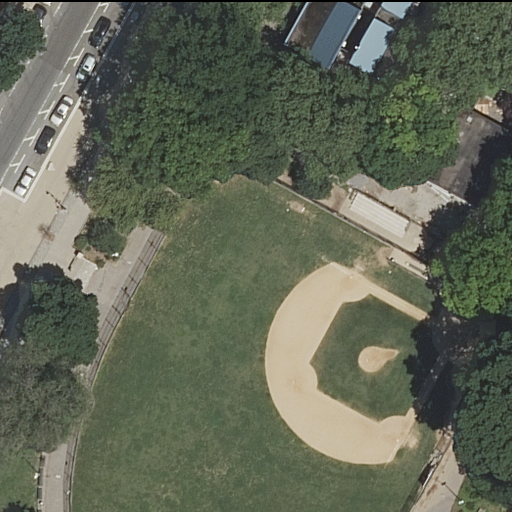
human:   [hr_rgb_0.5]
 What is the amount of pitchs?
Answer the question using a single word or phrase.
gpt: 1

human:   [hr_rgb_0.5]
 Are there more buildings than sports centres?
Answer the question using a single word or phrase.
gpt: yes

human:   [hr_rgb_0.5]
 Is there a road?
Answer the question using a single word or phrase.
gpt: yes

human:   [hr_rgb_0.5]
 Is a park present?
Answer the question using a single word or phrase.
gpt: yes

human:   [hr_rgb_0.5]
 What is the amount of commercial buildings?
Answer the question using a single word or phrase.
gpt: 0

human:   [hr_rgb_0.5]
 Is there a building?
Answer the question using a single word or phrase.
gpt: yes

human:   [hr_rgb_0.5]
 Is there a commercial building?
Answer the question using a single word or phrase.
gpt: no

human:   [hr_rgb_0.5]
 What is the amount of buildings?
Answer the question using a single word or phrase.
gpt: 3

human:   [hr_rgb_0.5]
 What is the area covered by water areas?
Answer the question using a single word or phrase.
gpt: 0m2

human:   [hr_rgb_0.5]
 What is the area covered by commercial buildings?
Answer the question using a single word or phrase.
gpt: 0m2

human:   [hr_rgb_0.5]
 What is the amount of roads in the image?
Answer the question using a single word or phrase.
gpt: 4

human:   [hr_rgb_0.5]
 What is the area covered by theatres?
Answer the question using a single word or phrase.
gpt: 3m2

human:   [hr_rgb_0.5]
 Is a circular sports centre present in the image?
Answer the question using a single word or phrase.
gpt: no

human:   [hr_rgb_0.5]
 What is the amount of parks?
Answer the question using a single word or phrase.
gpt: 1

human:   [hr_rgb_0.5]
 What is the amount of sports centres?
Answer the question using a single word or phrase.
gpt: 1

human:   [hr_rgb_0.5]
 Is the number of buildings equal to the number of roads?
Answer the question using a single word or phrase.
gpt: no

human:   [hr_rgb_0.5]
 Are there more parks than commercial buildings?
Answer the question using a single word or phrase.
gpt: yes

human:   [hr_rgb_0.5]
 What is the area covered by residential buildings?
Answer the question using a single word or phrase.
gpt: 246m2

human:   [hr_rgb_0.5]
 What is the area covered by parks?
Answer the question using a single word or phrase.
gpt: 10636m2

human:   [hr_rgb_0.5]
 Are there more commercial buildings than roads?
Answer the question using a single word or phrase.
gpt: no

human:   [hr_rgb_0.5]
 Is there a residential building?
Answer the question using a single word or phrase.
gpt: yes

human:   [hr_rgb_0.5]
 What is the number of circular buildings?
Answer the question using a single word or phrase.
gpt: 0

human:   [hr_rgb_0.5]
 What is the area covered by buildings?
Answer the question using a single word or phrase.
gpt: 600m2

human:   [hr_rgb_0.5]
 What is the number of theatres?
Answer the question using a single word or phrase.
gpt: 1

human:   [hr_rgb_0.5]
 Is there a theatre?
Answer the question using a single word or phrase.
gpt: yes

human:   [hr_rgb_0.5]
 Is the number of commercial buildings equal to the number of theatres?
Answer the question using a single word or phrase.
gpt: no

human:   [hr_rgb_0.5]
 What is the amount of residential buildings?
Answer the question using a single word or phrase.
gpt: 2

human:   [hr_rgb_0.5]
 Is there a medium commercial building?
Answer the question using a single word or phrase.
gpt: no

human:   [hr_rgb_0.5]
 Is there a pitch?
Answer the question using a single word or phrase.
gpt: yes

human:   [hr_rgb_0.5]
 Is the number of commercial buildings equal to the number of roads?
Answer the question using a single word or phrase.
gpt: no

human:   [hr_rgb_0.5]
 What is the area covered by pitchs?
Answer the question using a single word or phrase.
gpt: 4374m2

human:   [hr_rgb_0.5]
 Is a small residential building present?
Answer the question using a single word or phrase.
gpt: yes

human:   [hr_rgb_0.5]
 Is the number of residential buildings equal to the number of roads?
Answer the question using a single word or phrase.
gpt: no

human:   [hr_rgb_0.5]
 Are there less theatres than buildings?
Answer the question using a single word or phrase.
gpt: yes

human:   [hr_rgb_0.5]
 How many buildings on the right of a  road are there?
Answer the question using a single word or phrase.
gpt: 3

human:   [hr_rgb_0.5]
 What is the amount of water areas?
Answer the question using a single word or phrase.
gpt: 0

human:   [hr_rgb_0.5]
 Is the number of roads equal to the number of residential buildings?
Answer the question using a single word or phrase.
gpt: no

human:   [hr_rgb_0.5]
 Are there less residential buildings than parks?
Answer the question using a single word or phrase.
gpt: no

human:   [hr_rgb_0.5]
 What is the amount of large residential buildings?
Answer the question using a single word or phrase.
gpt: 0

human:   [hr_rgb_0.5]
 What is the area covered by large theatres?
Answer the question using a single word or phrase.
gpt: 0m2

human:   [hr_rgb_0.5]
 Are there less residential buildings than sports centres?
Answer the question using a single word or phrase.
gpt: no

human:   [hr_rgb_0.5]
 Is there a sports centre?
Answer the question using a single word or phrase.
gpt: yes

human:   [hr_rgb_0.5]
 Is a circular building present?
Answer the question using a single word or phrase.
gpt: no

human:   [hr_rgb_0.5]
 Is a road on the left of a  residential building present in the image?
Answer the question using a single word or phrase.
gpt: yes

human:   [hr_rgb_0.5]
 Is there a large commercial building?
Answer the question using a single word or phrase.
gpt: no

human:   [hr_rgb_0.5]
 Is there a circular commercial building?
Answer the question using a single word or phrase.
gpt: no

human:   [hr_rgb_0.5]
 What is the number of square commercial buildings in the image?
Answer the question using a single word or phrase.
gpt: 0

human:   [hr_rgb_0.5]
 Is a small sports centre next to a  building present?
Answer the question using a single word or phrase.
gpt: no

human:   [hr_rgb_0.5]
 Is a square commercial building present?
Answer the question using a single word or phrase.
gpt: no

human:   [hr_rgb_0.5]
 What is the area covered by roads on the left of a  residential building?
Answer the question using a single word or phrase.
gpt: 0m2

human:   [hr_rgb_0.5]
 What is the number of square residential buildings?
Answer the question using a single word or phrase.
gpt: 0

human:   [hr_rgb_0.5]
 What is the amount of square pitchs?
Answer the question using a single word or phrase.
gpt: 0

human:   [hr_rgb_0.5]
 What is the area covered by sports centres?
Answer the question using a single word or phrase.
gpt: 354m2

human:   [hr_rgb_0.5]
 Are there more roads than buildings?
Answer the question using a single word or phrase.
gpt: yes

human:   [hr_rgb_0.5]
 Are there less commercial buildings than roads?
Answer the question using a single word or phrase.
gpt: yes

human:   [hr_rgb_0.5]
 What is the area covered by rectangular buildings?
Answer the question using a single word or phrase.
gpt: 600m2

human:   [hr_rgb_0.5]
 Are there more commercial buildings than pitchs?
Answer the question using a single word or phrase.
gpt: no

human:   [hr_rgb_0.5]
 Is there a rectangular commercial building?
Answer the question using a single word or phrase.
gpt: no

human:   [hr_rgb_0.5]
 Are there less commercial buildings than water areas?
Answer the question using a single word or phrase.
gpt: no

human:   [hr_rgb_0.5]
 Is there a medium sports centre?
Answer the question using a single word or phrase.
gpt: yes

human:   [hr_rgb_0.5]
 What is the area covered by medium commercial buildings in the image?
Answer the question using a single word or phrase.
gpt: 0m2

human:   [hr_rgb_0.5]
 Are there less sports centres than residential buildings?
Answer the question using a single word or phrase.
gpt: yes

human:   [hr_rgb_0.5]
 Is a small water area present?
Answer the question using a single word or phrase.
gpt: no

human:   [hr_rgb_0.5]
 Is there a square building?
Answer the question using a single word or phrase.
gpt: no